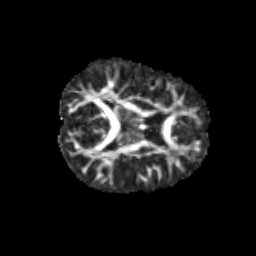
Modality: FA
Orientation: axial
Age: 12
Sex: male
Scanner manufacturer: siemens
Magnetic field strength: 3 T
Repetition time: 3.8 s
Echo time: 0.07 s